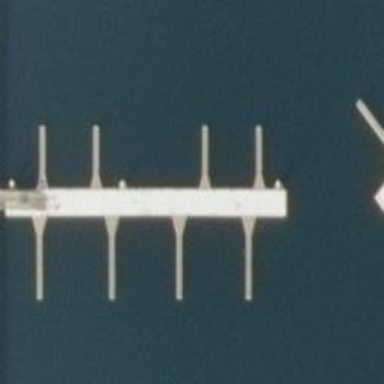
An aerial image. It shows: Man-made pier.